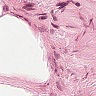
Metastatic tissue present: no